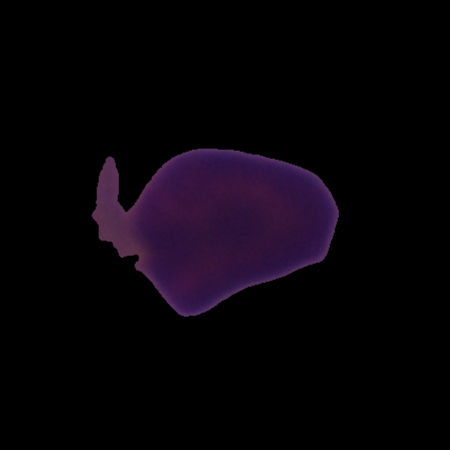
Label: healthy